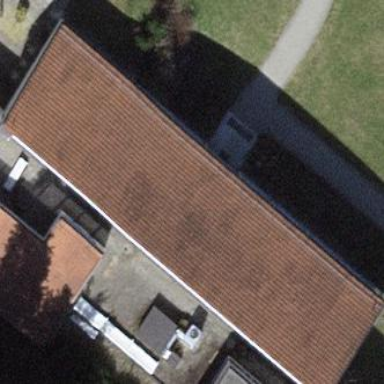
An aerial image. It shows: Hospital building.